Current action and preconditions to check: path_clear

Your task: For each precondition in the list above, predict whether it will hold at this action.

Consider the current scene as observed from the mobile robot's camera, and analyze the predicted future states of all dynamic agents (e.g., people, animals, vehicles, or any moving entities) within the NEXT SECOND.

IMPORTANT: Only answer "very likely" if you are absolutely certain—based on strong, clear evidence—that a dynamic agent will violate the precondition in the predicted future state. Do NOT answer "very likely" for unlikely, ambiguous, or low-probability risks.

Ask yourself for each precondition: Is there a high probability, with clear and convincing evidence, that the predicted future states of any dynamic agent will interfere with the predicted future state of the currently executing action within the NEXT SECOND, causing that precondition to fail?

Assess the risk level based on these predictions. Use "likely" or "very likely" if motions create a clear risk of interference.

Use "neutral" or "improbable" if agents are nearby but their predicted paths are clearly diverging or non-conflicting.

Failure Risk Categories: "very improbable", "improbable", "neutral", "likely", "very likely"

Answer Format: Output ONLY the probability_of_failure value from these categories: "very improbable", "improbable", "neutral", "likely", "very likely"

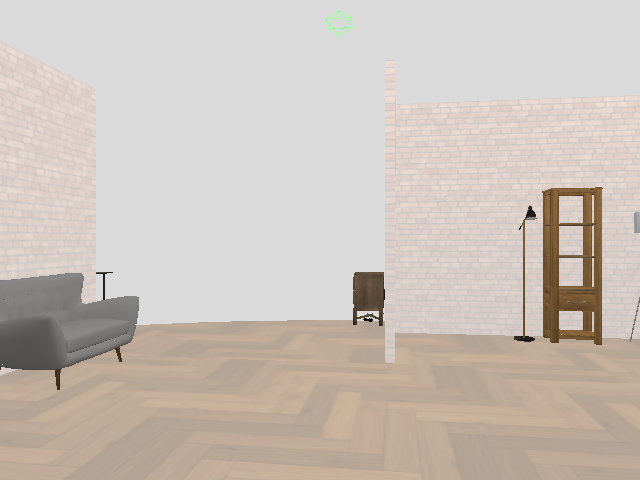

Answer: very improbable